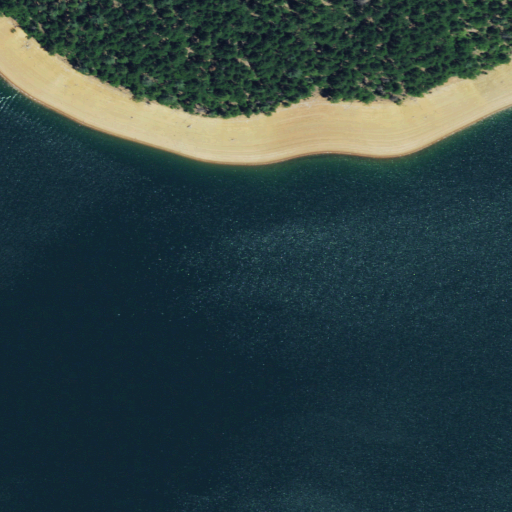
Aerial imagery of valley in California named Feeny Gulch containing open water, evergreen forest, barren land, herbaceous wetlands, shrub, and deciduous forest